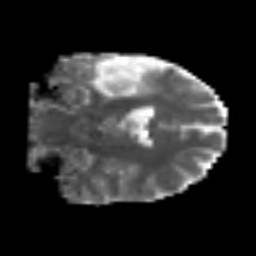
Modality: MD
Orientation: coronal
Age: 49
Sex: male
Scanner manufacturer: siemens
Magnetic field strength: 3 T
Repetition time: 6.1 s
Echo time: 0.101 s